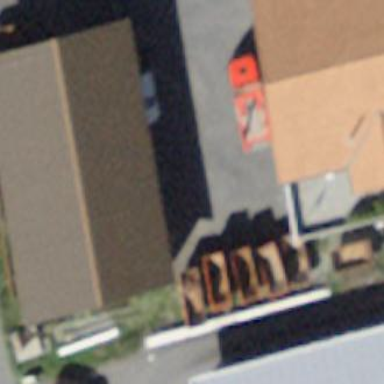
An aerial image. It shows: Shed building.